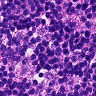
Metastatic tissue present: no